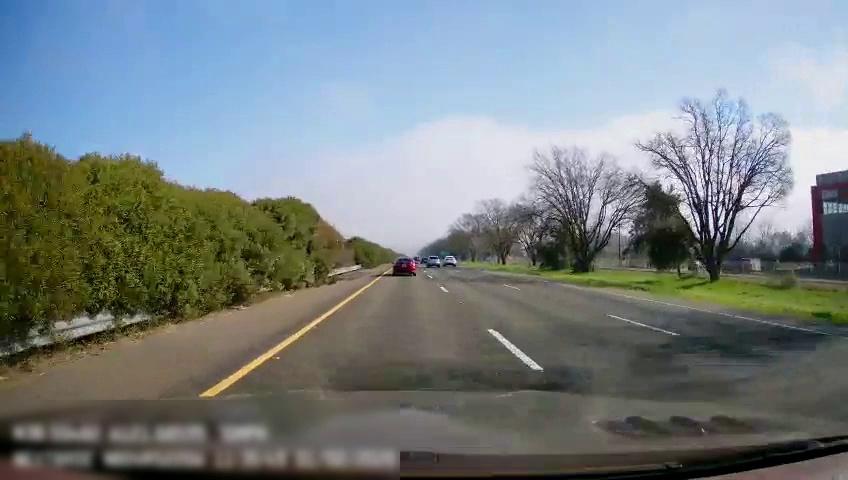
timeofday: Day
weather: Sunny
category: Drivable Space
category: Vehicles | Car
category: Vehicles | SUV
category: Vehicles | SUV
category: Lanes | Current Lane
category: Lanes | Current Lane
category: Lanes | Alternate Lane
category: Lanes | Alternate Lane